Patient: sex M, age 63
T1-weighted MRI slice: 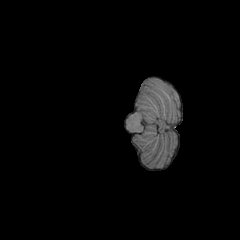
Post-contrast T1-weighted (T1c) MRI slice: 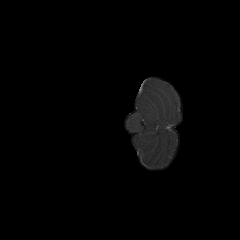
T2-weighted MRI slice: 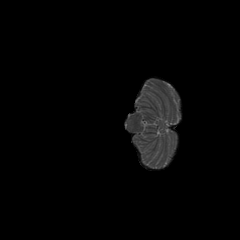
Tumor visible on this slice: no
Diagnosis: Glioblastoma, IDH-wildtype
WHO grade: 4